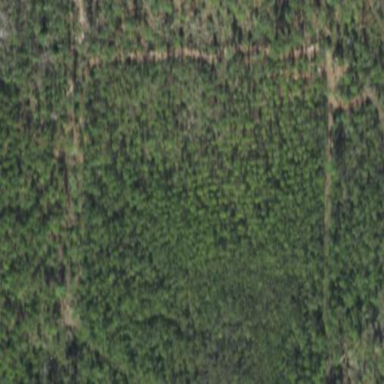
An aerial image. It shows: Forest with needle-leaved trees.